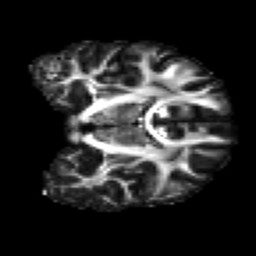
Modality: FA
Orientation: coronal
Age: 29
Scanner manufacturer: siemens
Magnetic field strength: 3 T
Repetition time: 4.52 s
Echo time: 0.084 s